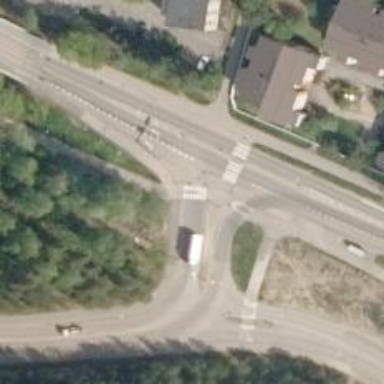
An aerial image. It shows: Asphalt road at the secondary link level.